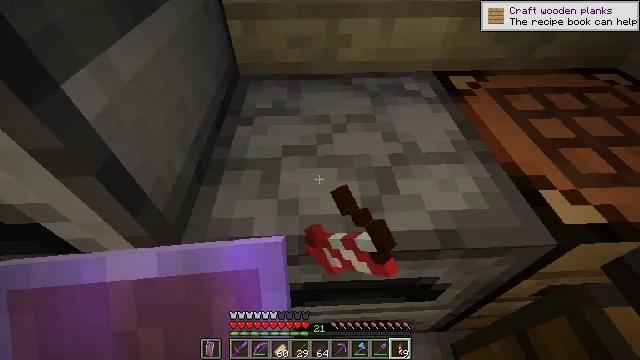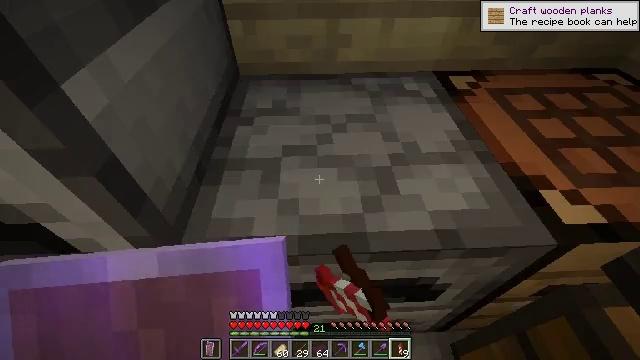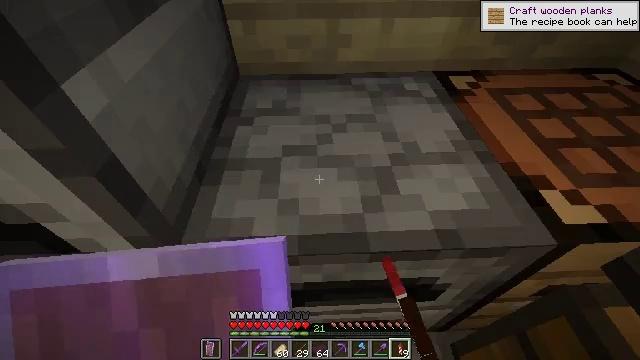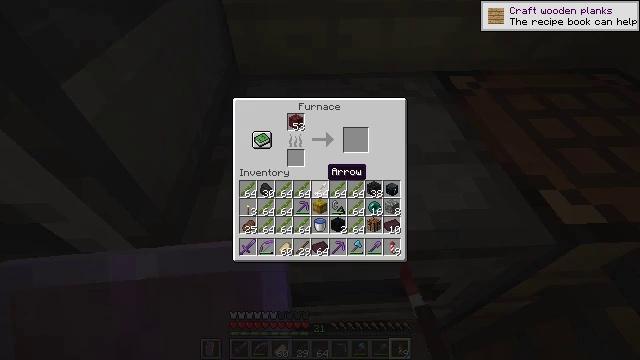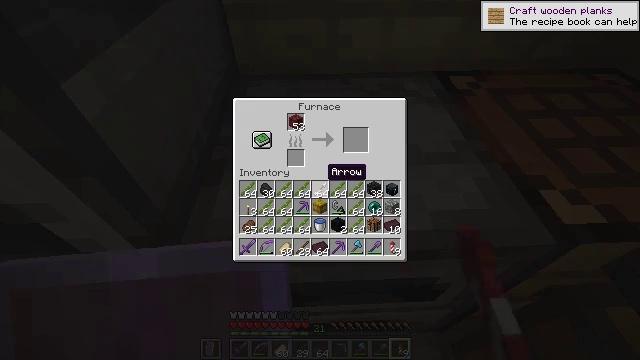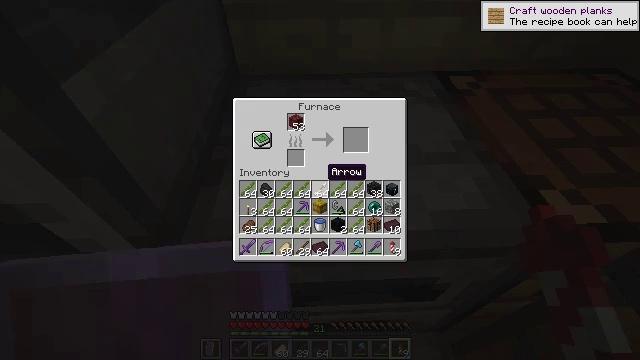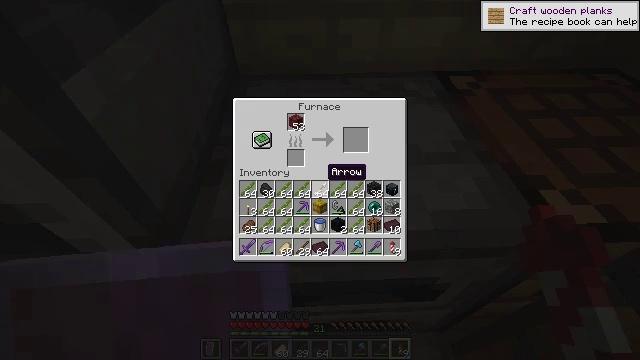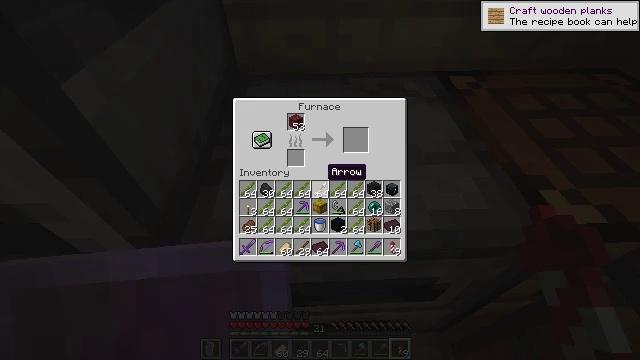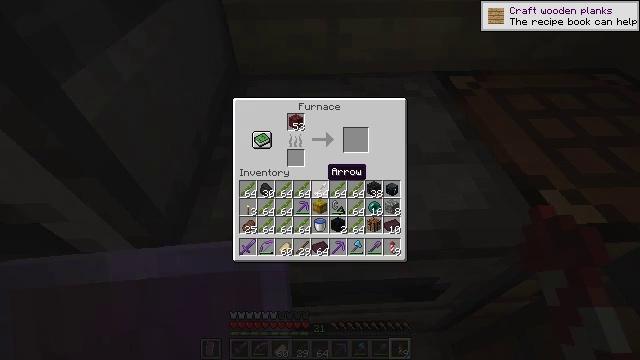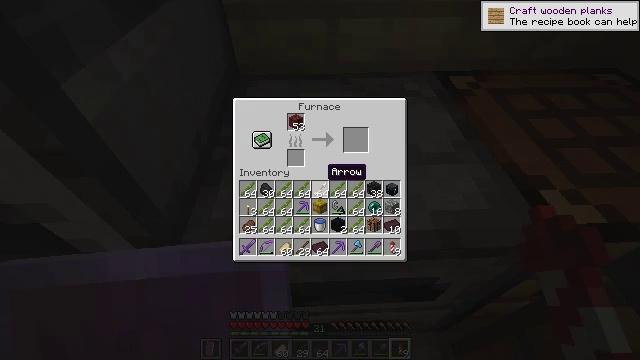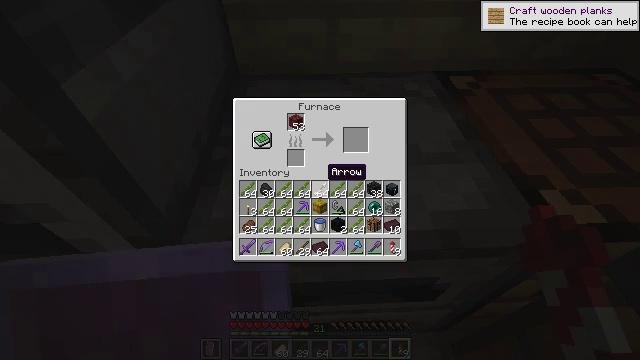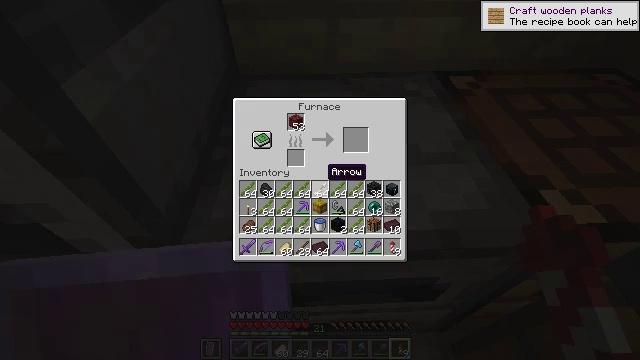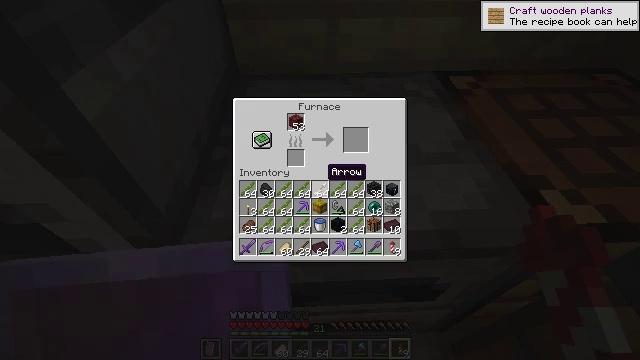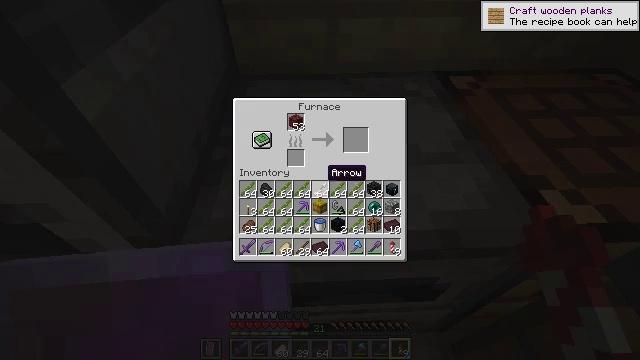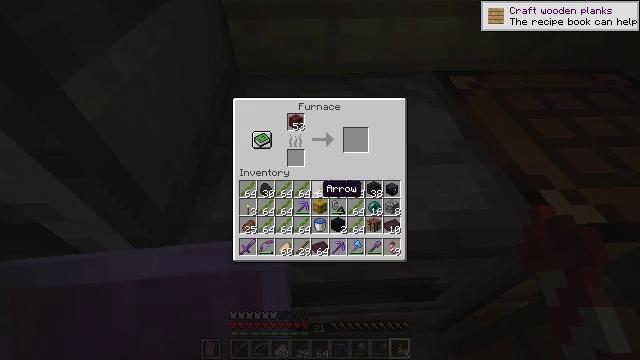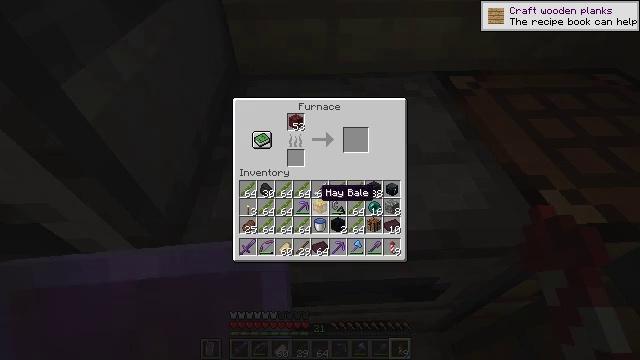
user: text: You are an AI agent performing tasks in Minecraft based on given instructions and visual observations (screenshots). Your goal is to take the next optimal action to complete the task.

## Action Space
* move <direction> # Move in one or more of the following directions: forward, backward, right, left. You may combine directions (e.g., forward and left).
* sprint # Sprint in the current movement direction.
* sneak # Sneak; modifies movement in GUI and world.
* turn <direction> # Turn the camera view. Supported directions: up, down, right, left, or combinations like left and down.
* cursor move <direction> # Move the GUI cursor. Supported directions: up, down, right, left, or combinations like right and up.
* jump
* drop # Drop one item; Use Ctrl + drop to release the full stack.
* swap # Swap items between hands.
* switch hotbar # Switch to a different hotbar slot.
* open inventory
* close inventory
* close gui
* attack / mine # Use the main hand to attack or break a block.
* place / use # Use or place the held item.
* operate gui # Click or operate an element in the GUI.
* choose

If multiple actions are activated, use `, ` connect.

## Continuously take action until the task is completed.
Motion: motion action
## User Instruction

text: Make nether bricks by cooking netherrack in a furnace.
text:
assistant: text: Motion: no_op
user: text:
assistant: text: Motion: no_op
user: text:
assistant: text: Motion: no_op
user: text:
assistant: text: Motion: no_op
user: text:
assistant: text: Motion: no_op
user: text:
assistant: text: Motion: no_op
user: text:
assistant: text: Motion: no_op
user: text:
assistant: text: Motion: no_op
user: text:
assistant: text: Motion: no_op
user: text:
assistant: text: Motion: no_op
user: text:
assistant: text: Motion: no_op
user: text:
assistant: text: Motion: no_op
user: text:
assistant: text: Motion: no_op
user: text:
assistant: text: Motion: turn down
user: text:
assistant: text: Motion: no_op
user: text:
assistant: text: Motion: no_op
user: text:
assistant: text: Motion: no_op
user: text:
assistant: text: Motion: no_op
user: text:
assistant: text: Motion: no_op
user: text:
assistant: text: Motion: no_op
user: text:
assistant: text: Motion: no_op
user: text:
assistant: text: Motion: sneak
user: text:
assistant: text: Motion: sneak
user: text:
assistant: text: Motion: sneak
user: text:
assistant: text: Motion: sneak, attack / mine
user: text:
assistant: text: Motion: sneak, attack / mine
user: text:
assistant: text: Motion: sneak, attack / mine
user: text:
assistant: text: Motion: sneak
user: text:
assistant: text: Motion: sneak
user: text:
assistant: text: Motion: sneak